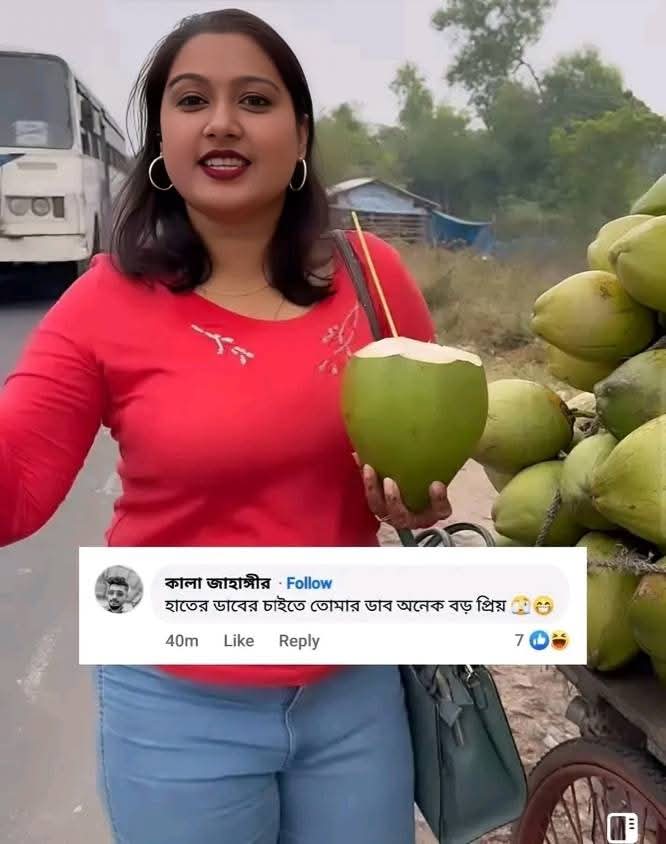
Text: হাতের ডাবের চাইতে তোমার ডাব অনেক বড় প্রিয়
Label: Hate
Hate category: Personal Offence
Targeted group: Individual